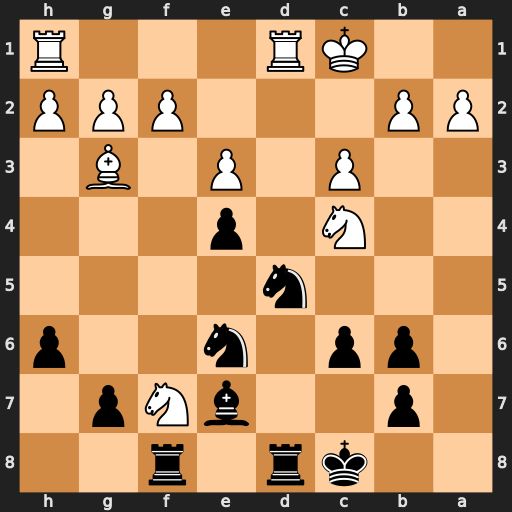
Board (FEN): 2kr1r2/1p2bNp1/1pp1n2p/3n4/2N1p3/2P1P1B1/PP3PPP/2KR3R
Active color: b
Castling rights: -
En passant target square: -
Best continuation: Rxf7 Rxd5 Rxd5 Nxb6+ Kd8 Nxd5 cxd5